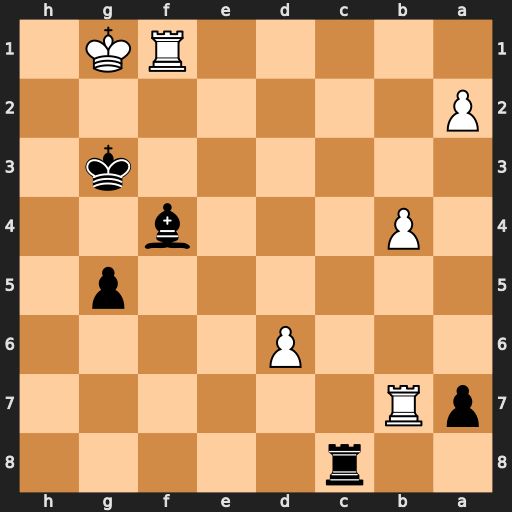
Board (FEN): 2r5/pR6/3P4/6p1/1P3b2/6k1/P7/5RK1
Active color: b
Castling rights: -
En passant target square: -
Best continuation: Be3+ Kh1 Rh8+ Rh7 Rxh7#